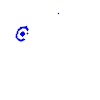
Particle: kaon